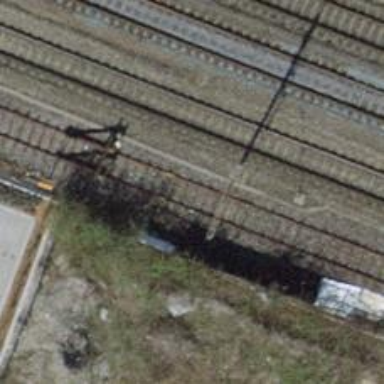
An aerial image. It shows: Railway yard with one track in service.